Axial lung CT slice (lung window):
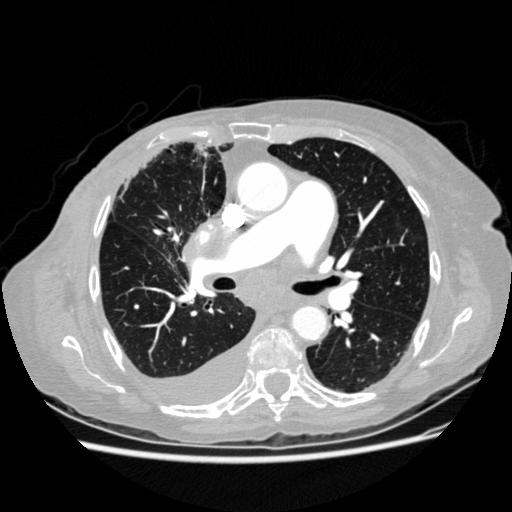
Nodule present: no